Question: I have a problem with my phpMyAdmin installation. I accidentally clicked something that creates the tables used by phpMyAdmin. (Probably advance features).
[
I have some Questions:
1. Does this affect other tables?
2. What is the use of this table?
3. How can I completely disable advanced features in phpMyAdmin and so remove these pma tables?
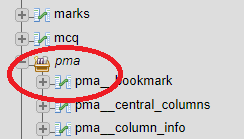
Answer: phpMyAdmin offers to create these tables for you to store configuration information for advanced functionality of the program. The tables are optional. Usually they're put in the 'phpmyadmin' database, but in the event that you don't have permission to create a new database the tables can be put in the database to which you do have access. Based on your comments, that seems to be what happened here.
You can remove them through any of the usual means to remove a table -- either from each table itself go to the Operations tab and click the "Delete the table (DROP)" link, or go to the database Structure tab, select the ones that start with 'pma__', and pick 'Drop' from the "With selected:" dropdown box.
There's a chance that you'll run in to an error caused by it trying to write to the history table after you've removed that one, in that case logging out and logging back in should clear the error for you.
To answer your other questions:
> Does this affect other tables?
No, the operation of each table is rather independent of each other.
> What is the use of this table?
Various phpMyAdmin features like a graphical table relation editor, query history and bookmarks, and user preferences.
> How can I completely disable advanced features in phpMyAdmin and so remove these pma tables?
Simply remove the tables. To completely remove any warning about the missing tables, you can edit the 'config.inc.php' file to add '$cfg['PmaNoRelation_DisableWarning'] = true;'
and to disable the possibility of automatically creating these add '$cfg['ZeroConf'] = false;'